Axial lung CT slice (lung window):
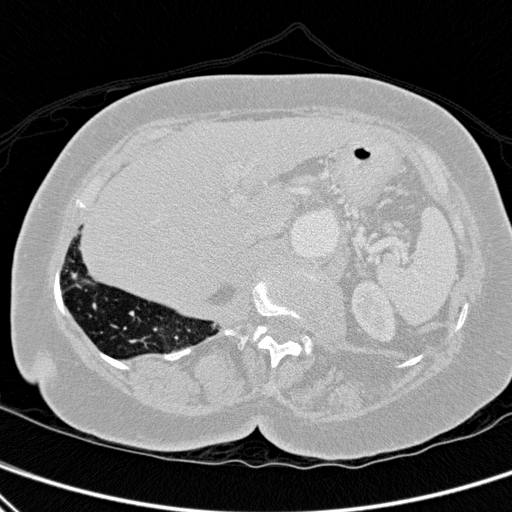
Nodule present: no